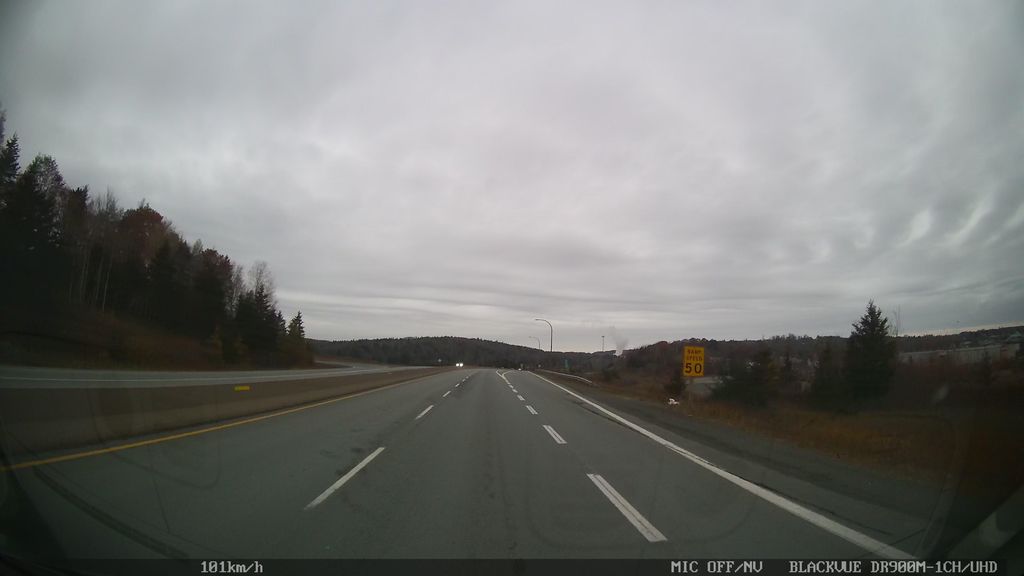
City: halifax